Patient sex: M
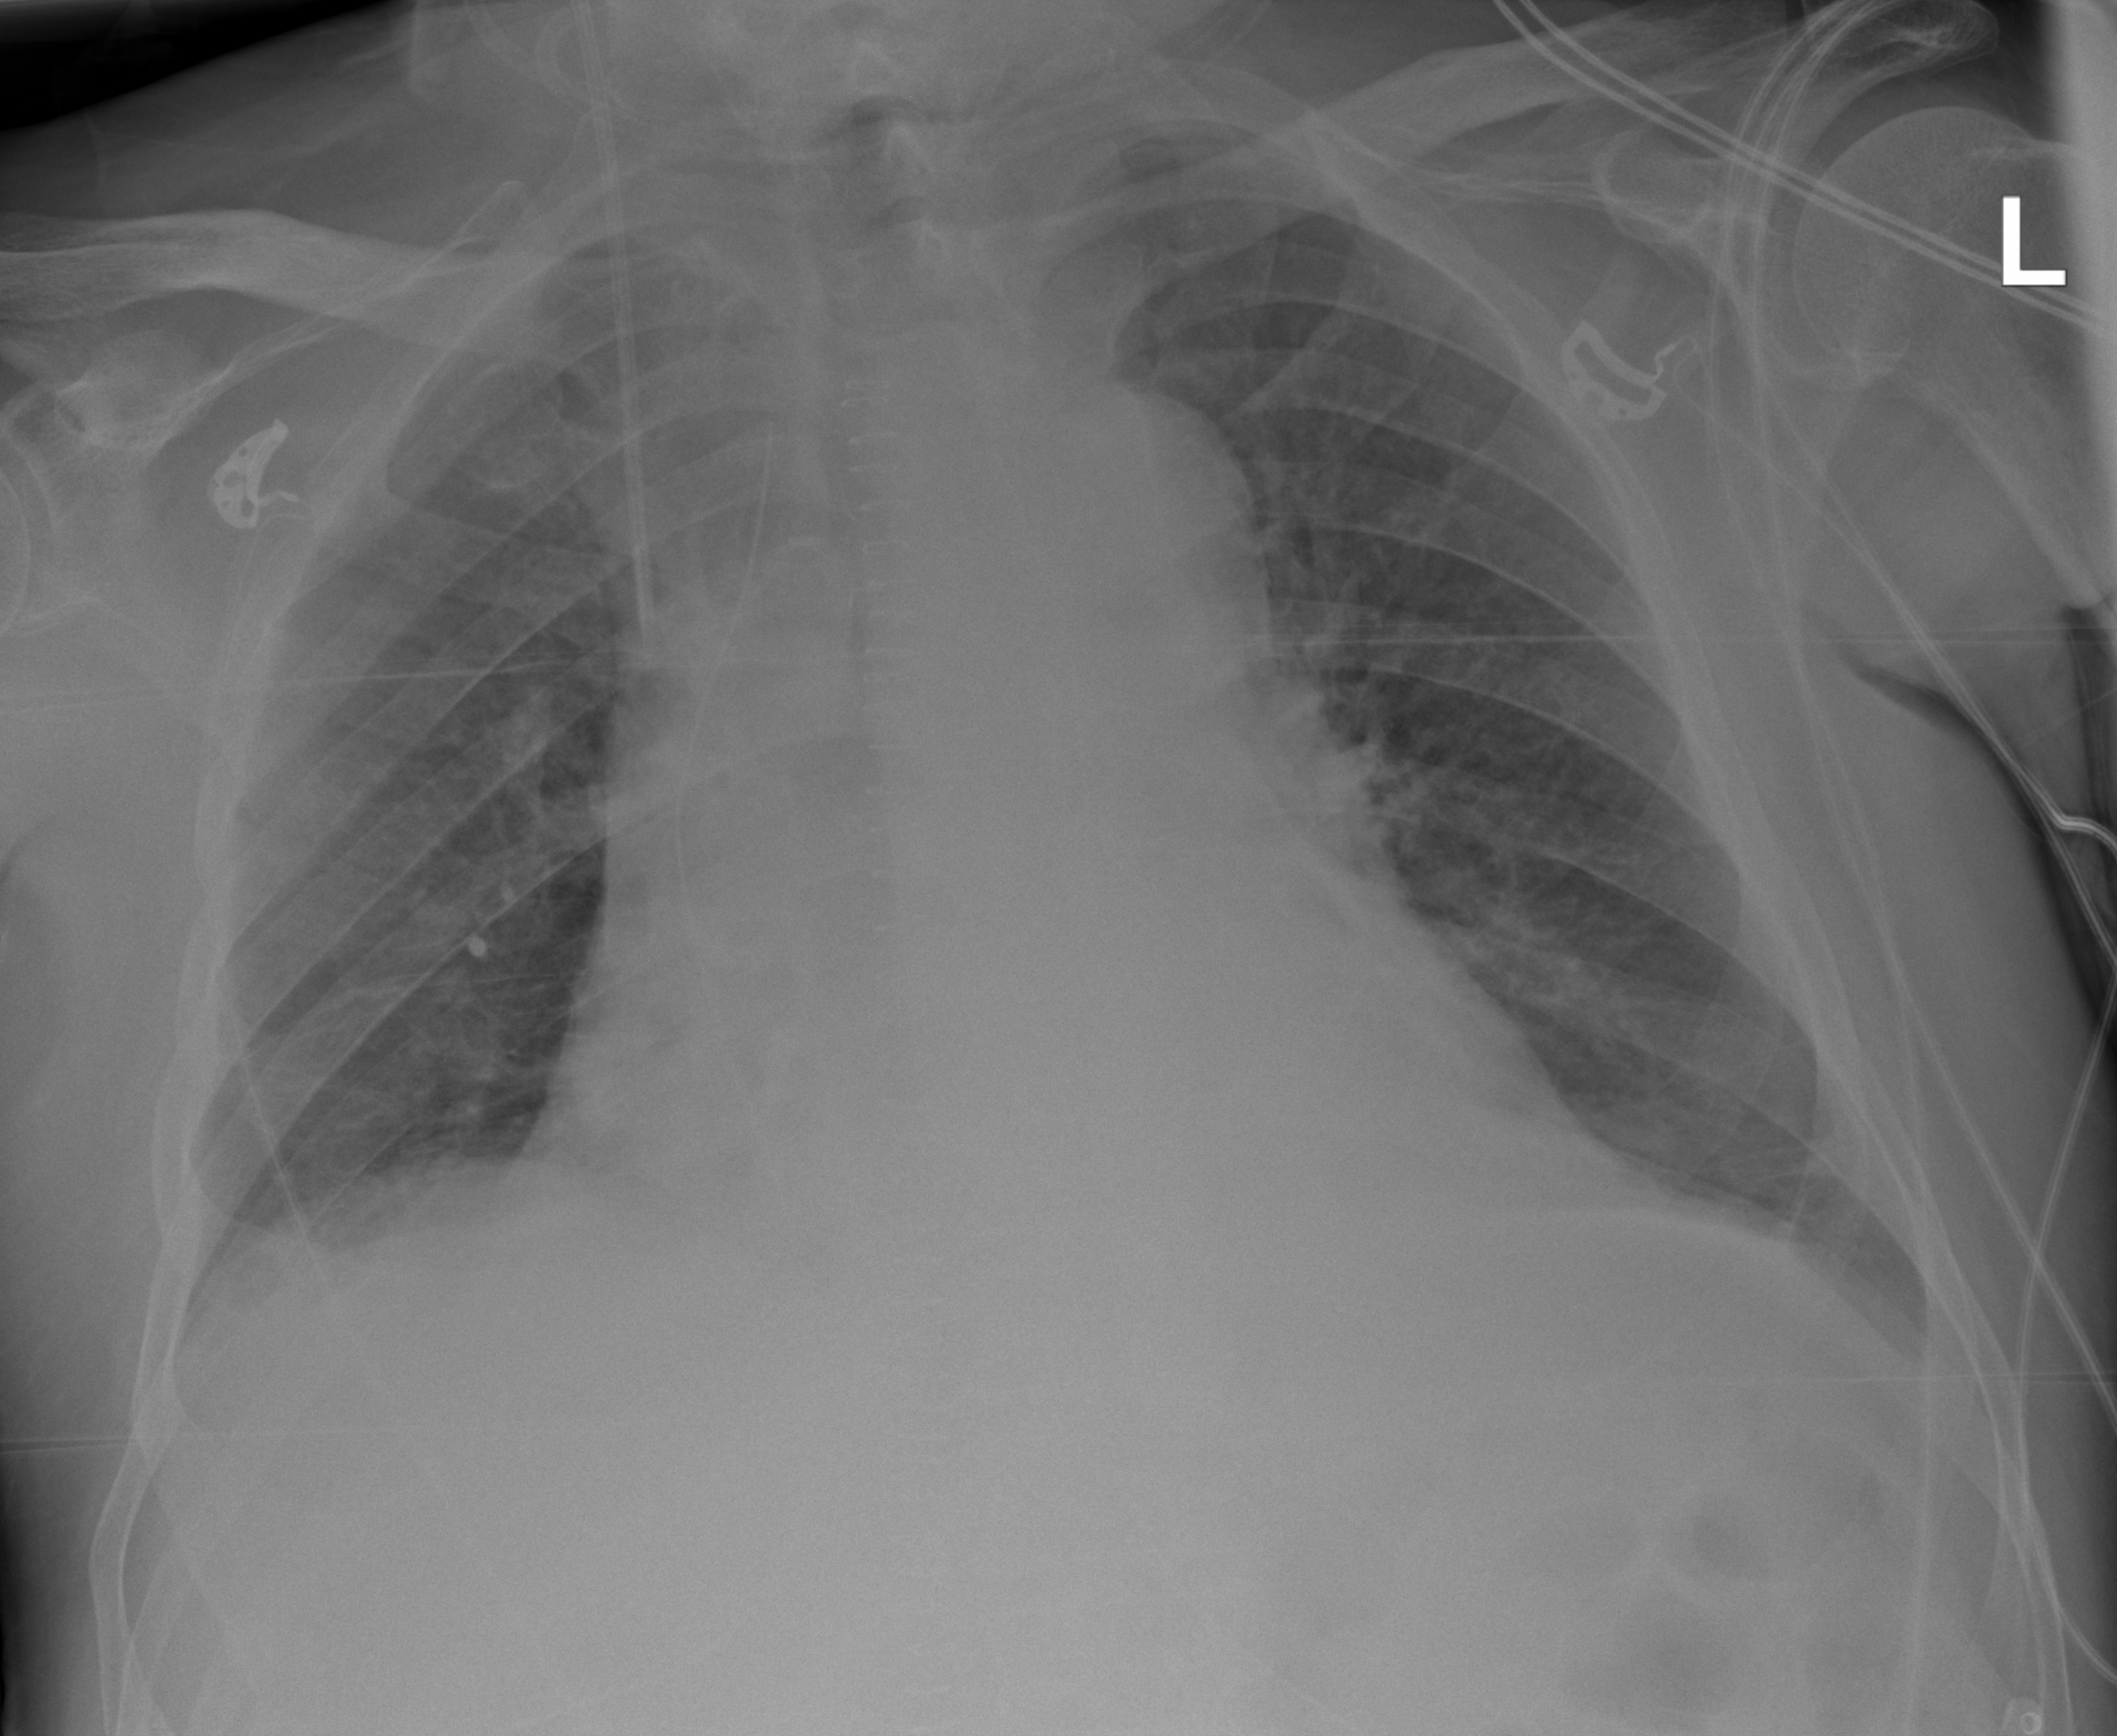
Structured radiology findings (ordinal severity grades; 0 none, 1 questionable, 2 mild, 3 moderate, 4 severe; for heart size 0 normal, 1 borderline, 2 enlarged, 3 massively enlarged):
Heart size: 2
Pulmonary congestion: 2
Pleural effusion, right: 2
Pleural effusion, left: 2
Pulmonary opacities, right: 0
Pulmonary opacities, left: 0
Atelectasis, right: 0
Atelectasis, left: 0